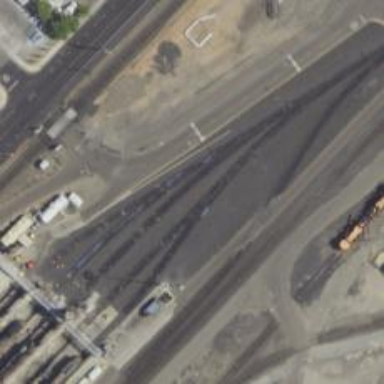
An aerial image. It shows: Abandoned railway yard.